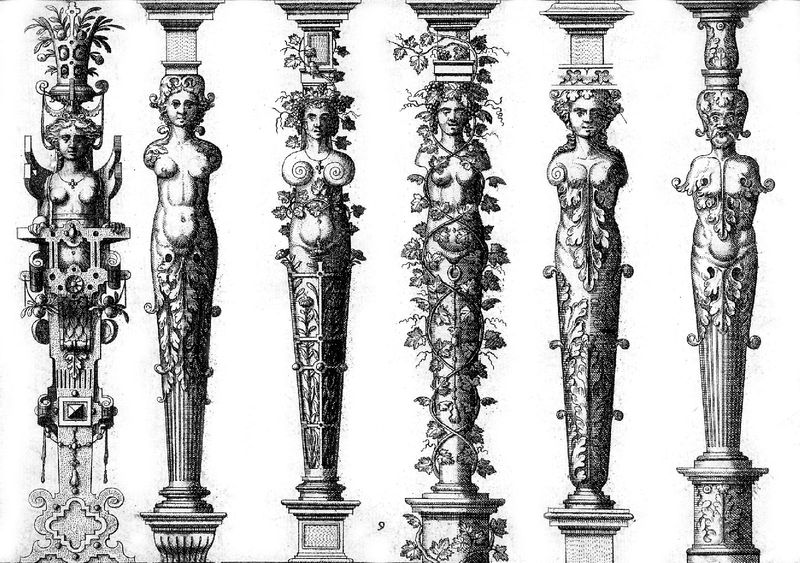
Titel: Caryatidum (Karyatiden)
Künstler: Hans Vredeman de Vries
Institution: Hamburg, Museum für Kunst und Gewerbe
Schlagwörter: blätter, kopf, frauen, blume, blumen, brust, frau, haar, schmuck, säule, säulen, zeichnung, muster, ornament, architektur, sockel, figur, blatt, pflanze, ranken, statue, trauben, brüste, kette, graphik, wein, oberkörper, kreuz, entwurf, modelle, kapitell, efeu, plan, weinlaub, karyatiden, baluster, halbfiguren, kanelliert, hermen, kanellierung, variation, bussen, sockel#, karyatyden, #kreuz, #rollwerk, körpert